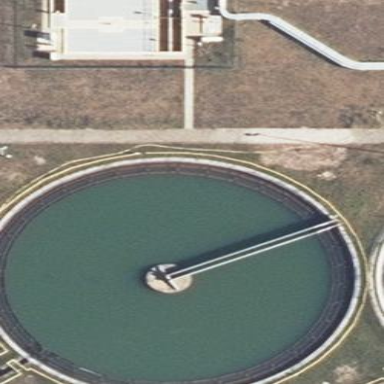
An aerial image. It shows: Image of wastewater.